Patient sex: F
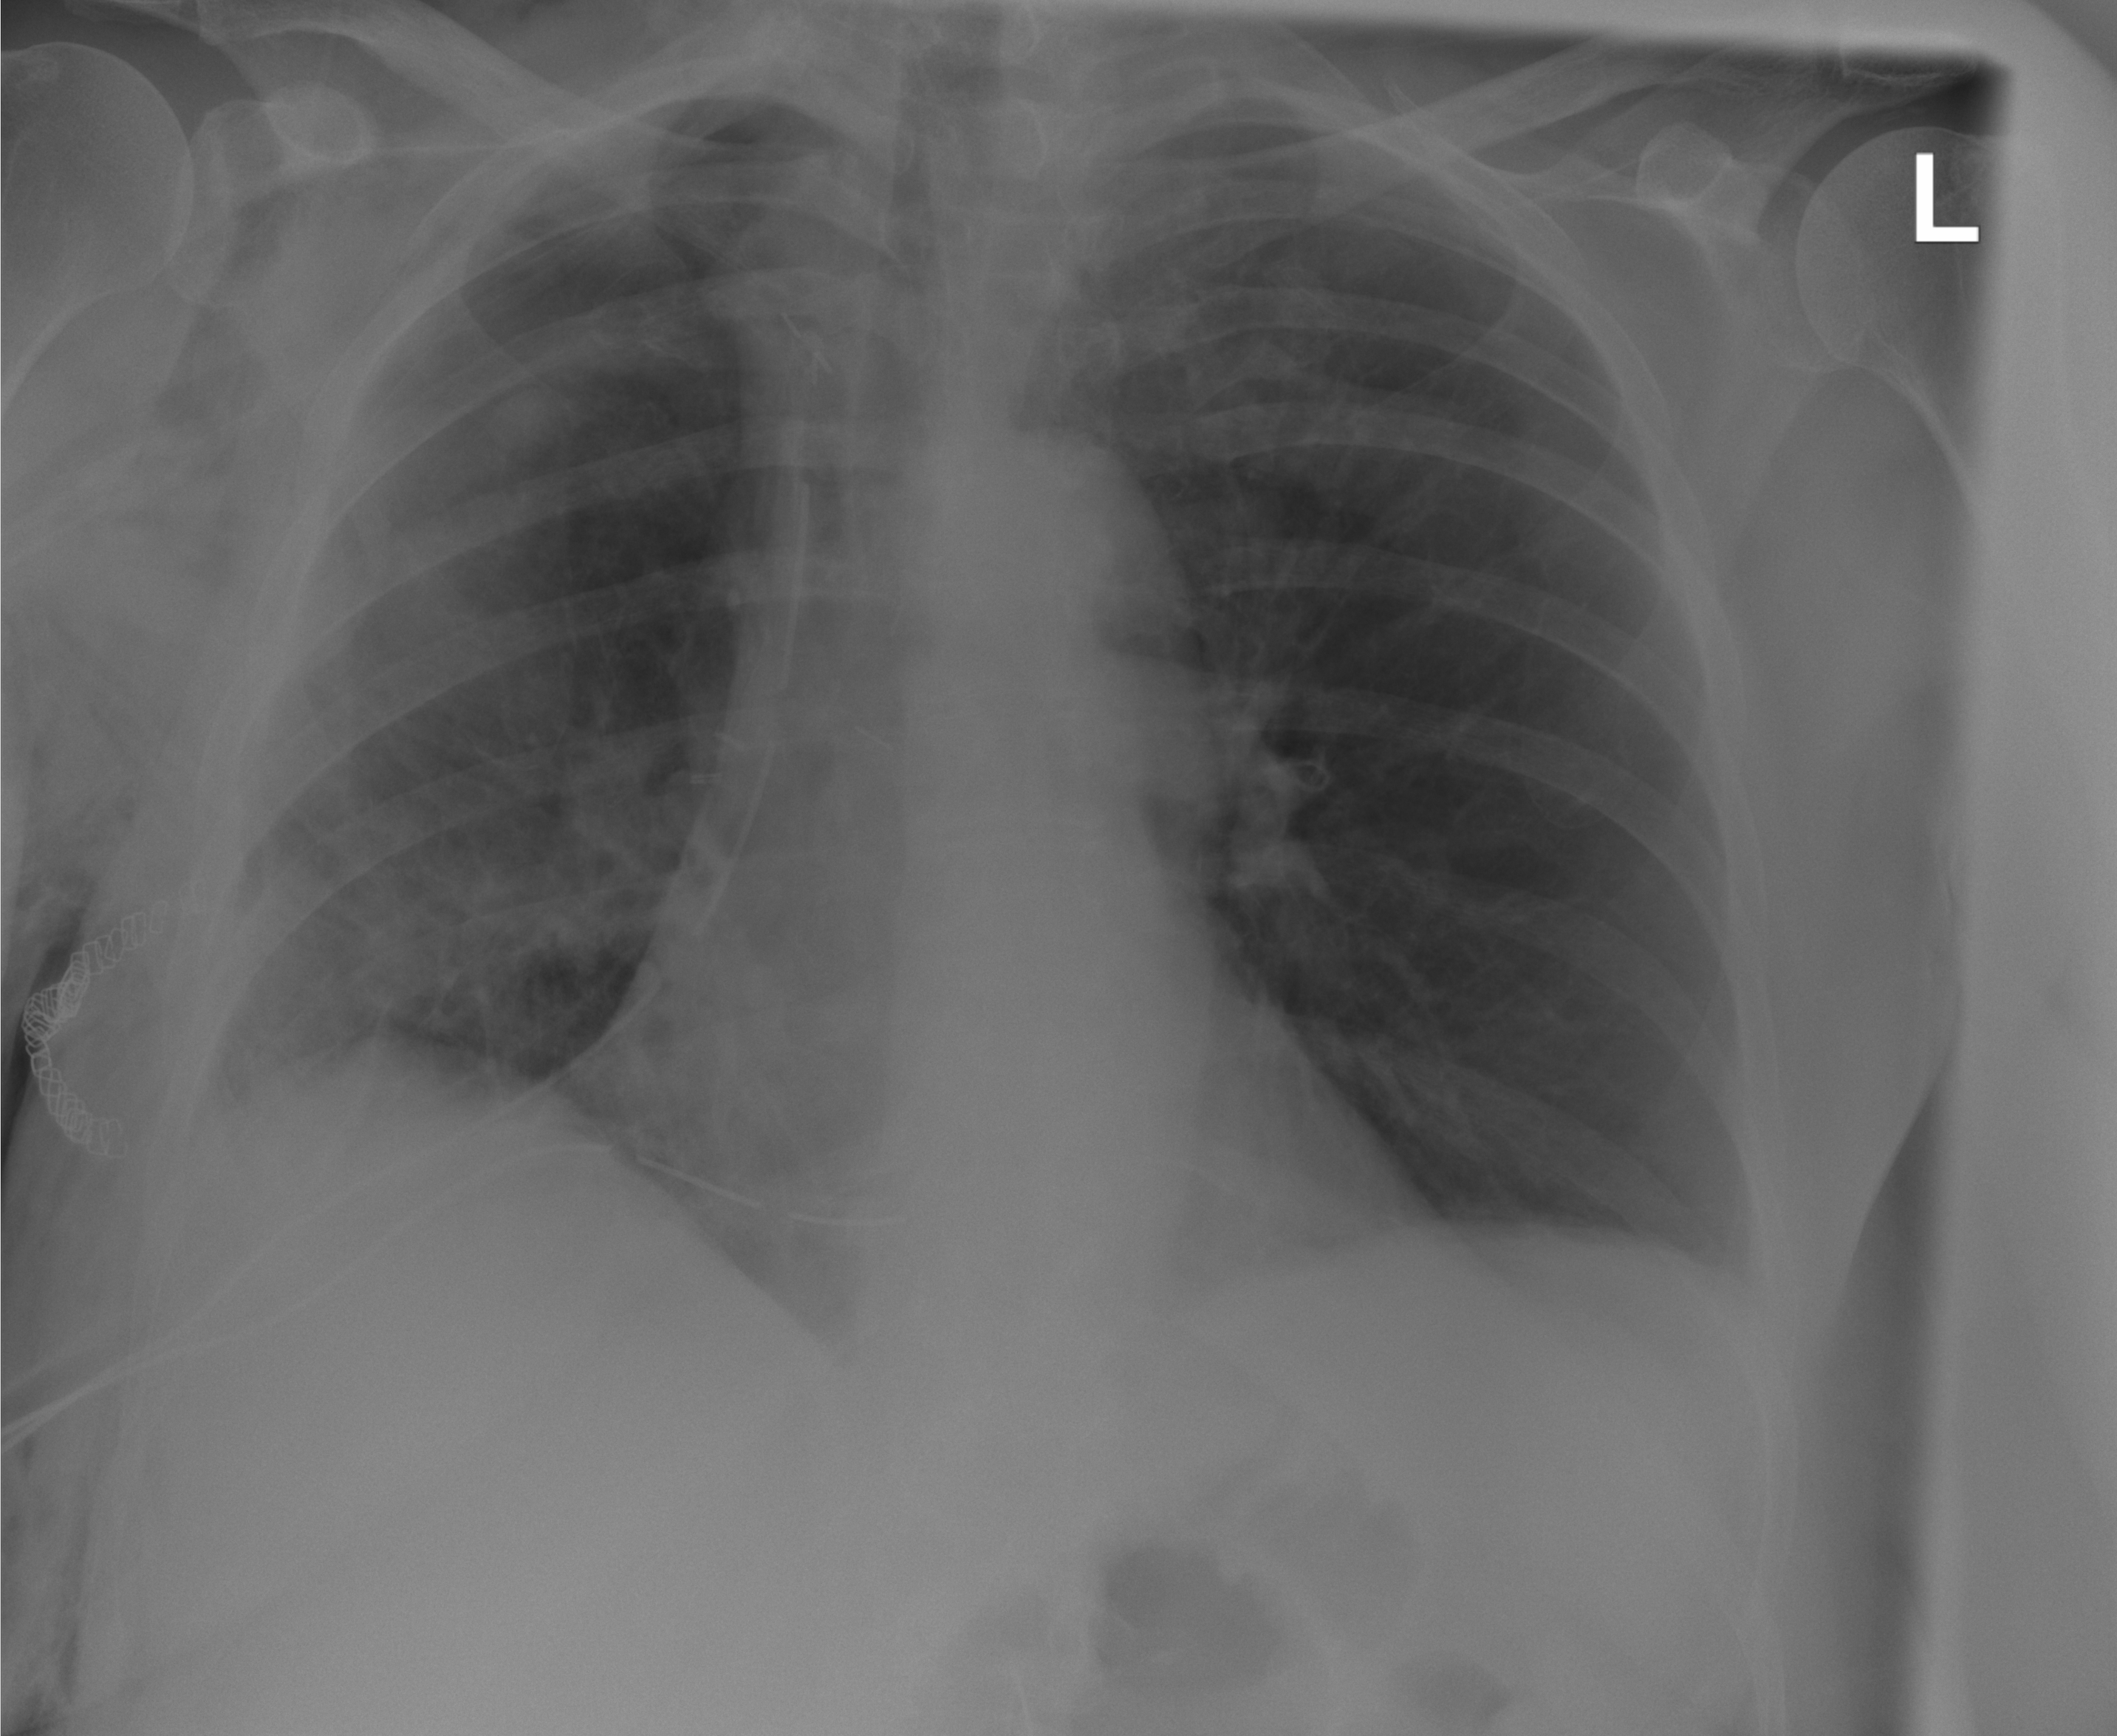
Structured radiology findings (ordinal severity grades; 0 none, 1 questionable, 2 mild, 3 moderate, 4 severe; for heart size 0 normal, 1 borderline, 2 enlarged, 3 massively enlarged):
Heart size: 0
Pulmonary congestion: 0
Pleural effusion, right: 0
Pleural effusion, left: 0
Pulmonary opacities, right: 0
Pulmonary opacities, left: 0
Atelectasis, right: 1
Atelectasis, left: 0